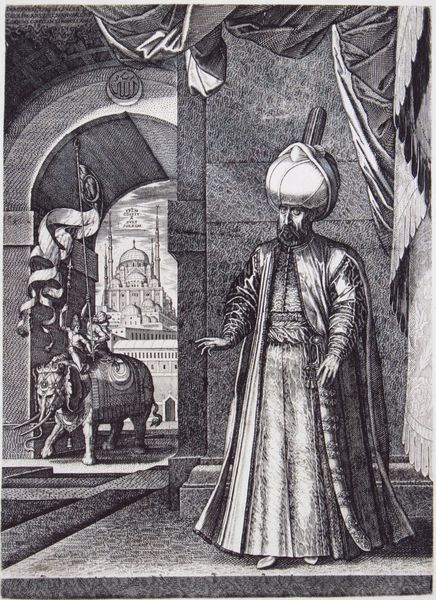
Titel: Bildnis Sultan Süleyman I.
Künstler: Melchior Lorck
Standort: Berlin
Institution: Staatliche Museen zu Berlin, Kupferstichkabinett
Schlagwörter: dunkel, hand, himmel, mann, schatten, umhang, wolken, menschen, stadt, frau, geste, grau, kleid, licht, männer, pfeiler, raum, schmuck, schwarz, symbol, weiss, zeichnung, ausblick, gebäude, haus, tier, tiere, muster, teppich, bart, wand, architektur, falten, kleidung, mensch, sockel, stehen, ärmel, hände, portrait, porträt, vorhang, ferne, kirche, gewand, mantel, reich, stoff, innen, renaissance, reiter, reiten, sattel, bogen, fahnen, fassade, schuhe, fahne, flagge, mauer, grafik, graphik, rundbogen, kuppel, banner, treppen, kaiser, papst, vorhänge, draussen, durchgang, stufen, überwurf, edel, moschee, orient, orientalisch, palast, torbogen, druck, schnitt, schwarz-weiß, radierung, stich, proträt, herrscher, wimpel, portal, arabisch, tempel, kassettendecke, speer, prunk, indien, turban, schraffierung, arabien, türkei, sultan, elefant, bodenlang, istanbul, gell, türke, muslimisch, hagia sophia, konstantinopel, morgenland, fahnenträger, koran, muslim, kalif, stehens, taj mahal, stoßzahn, emir, stichs, chreiten, stohszähne, architrektur, prunkharnisch, elefan